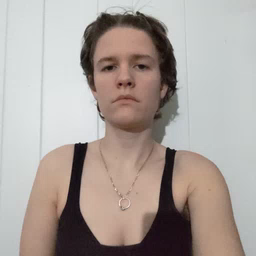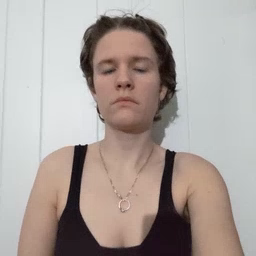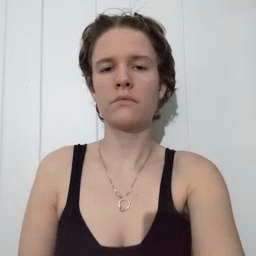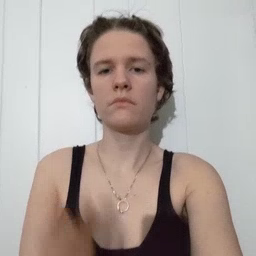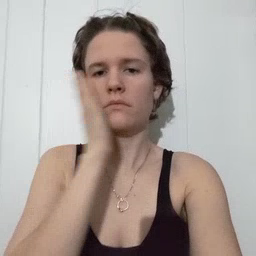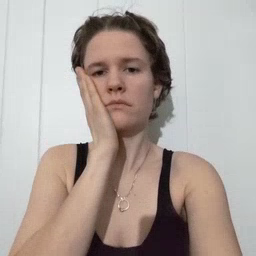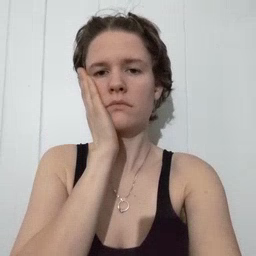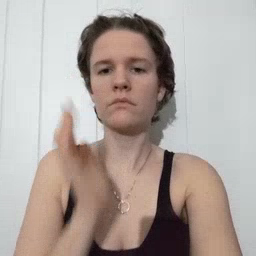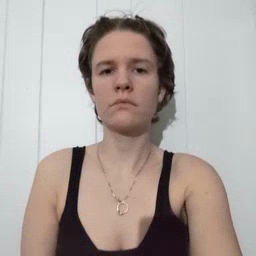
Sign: bed